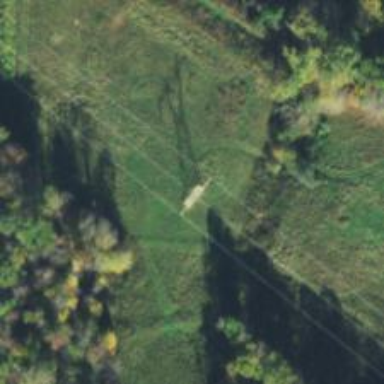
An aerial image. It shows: Lattice structure tower used for power transmission.